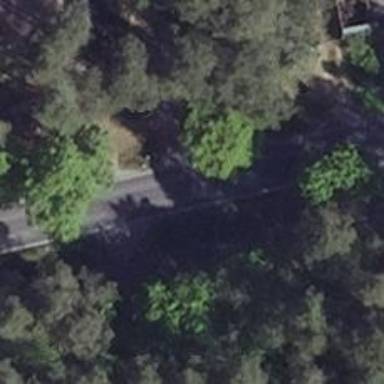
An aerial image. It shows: Secondary road with asphalt surface.